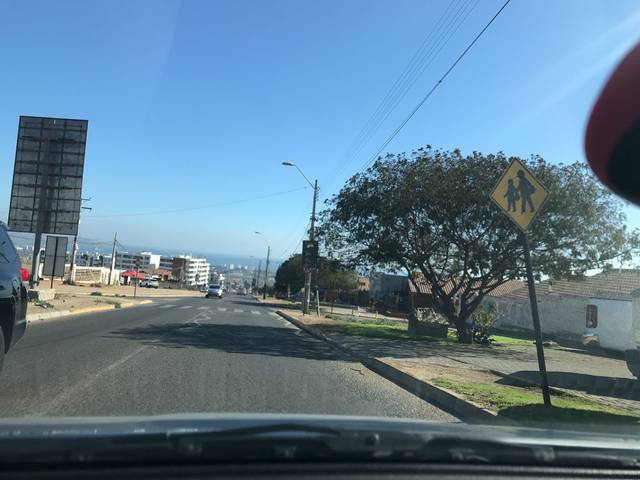
Region: Chile
Coordinates: -29.939, -71.248